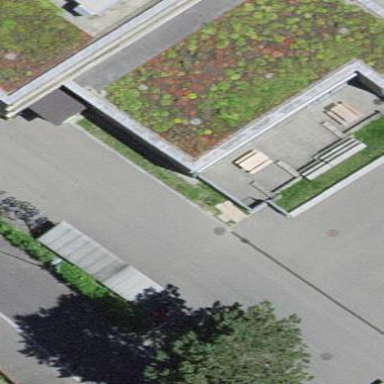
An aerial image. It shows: School building.